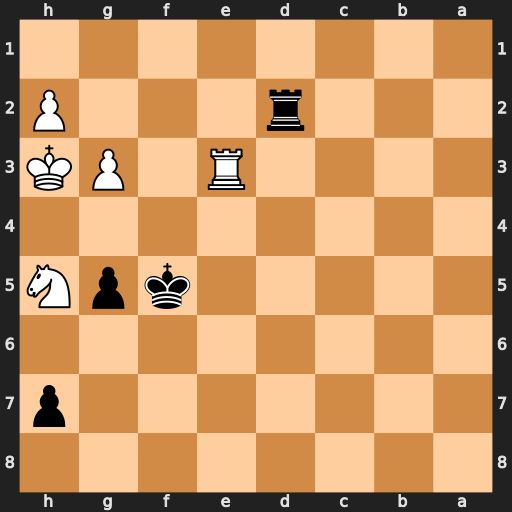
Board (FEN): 8/7p/8/5kpN/8/4R1PK/3r3P/8
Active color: b
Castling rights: -
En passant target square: -
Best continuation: g4+ Kh4 Rxh2#